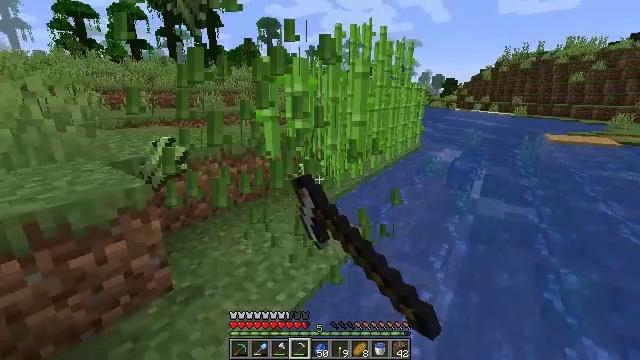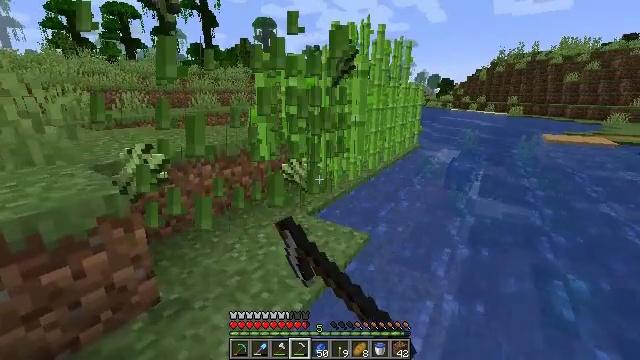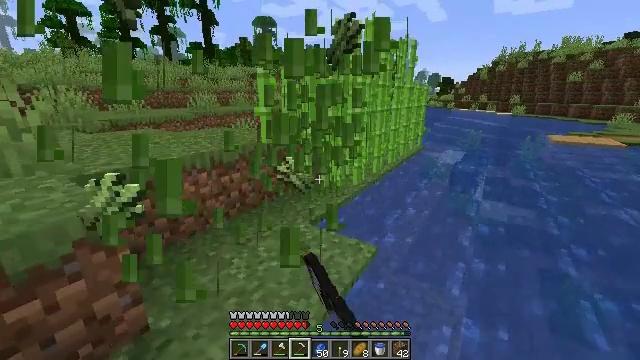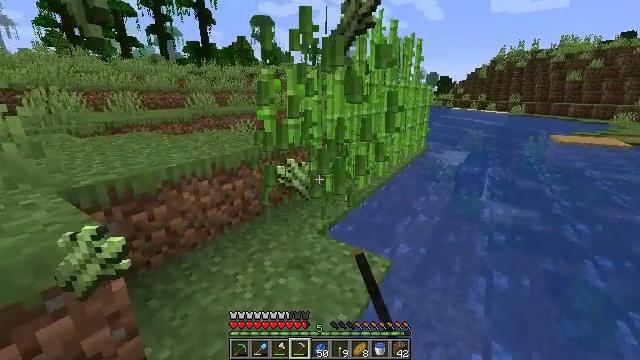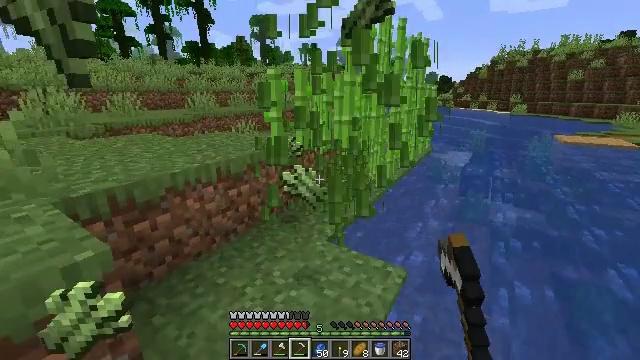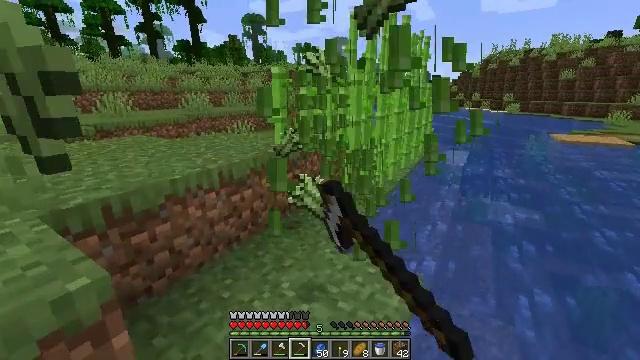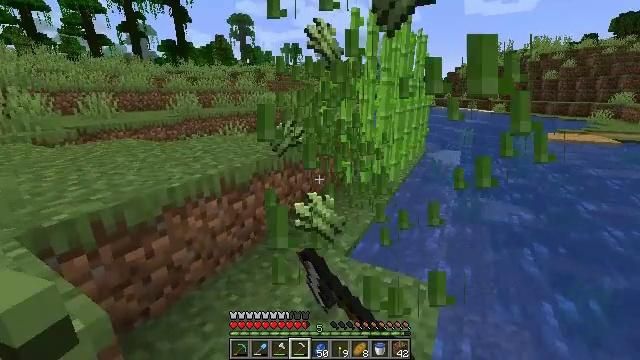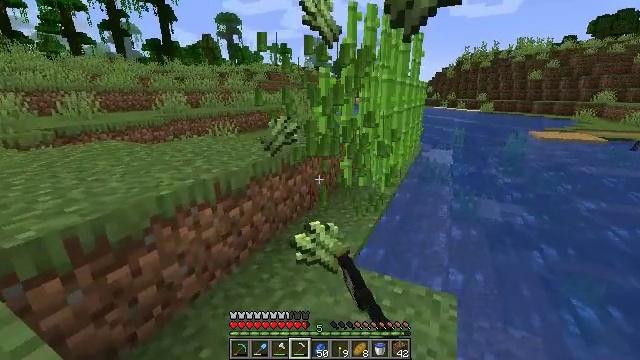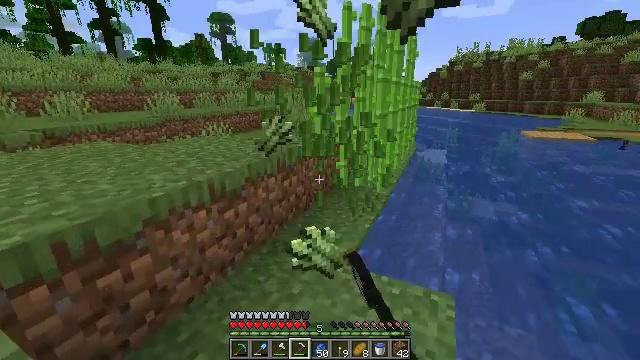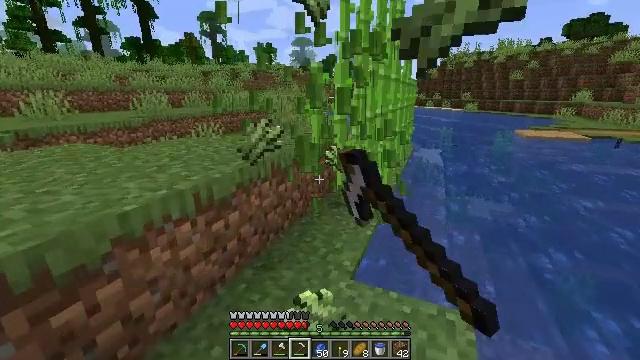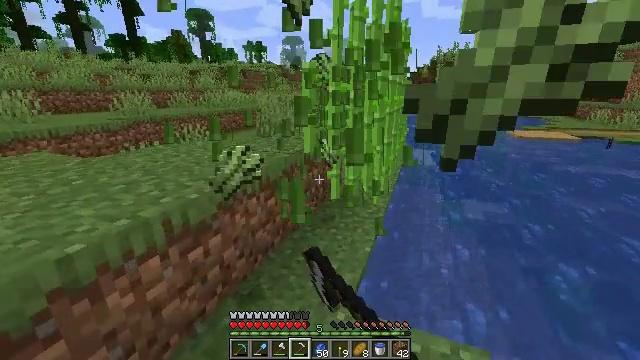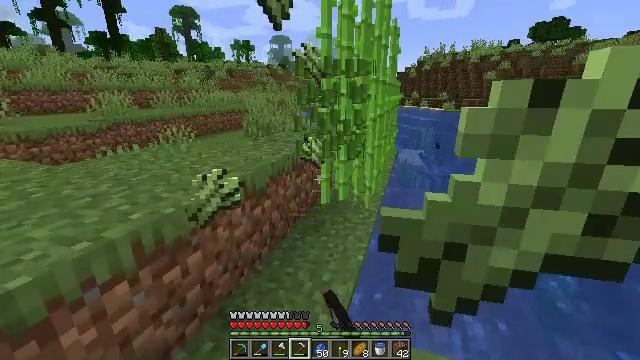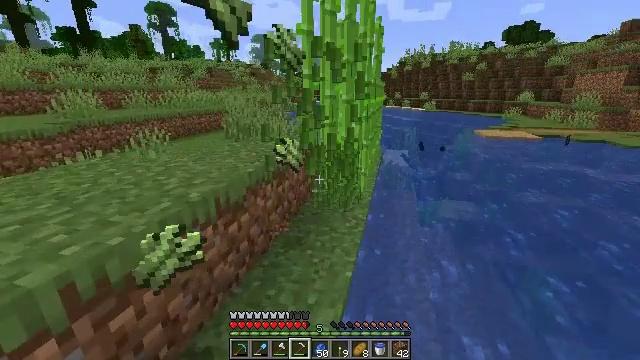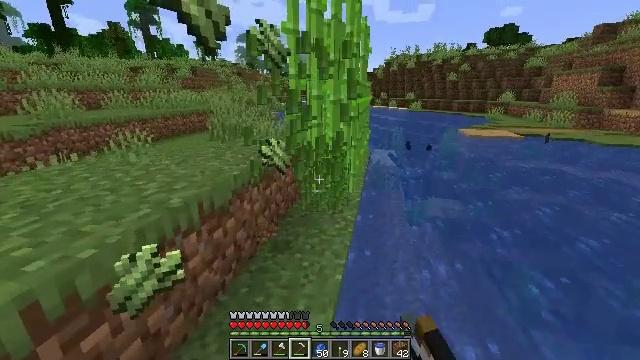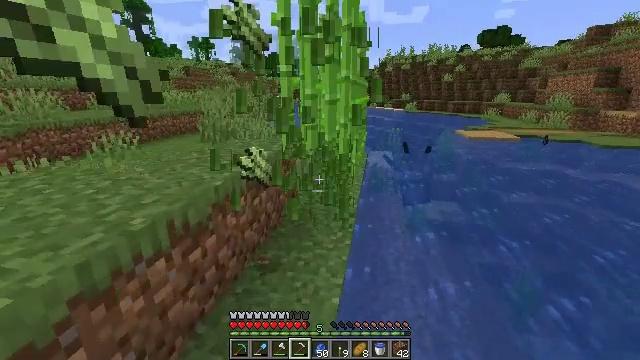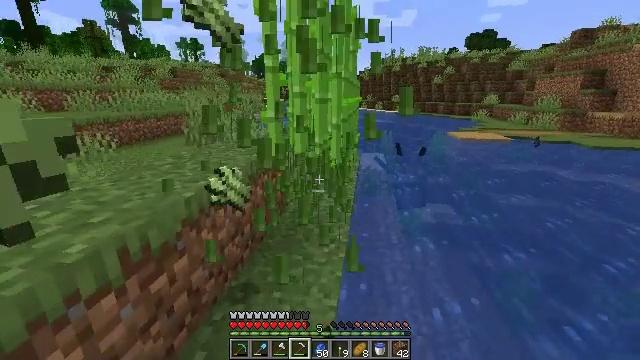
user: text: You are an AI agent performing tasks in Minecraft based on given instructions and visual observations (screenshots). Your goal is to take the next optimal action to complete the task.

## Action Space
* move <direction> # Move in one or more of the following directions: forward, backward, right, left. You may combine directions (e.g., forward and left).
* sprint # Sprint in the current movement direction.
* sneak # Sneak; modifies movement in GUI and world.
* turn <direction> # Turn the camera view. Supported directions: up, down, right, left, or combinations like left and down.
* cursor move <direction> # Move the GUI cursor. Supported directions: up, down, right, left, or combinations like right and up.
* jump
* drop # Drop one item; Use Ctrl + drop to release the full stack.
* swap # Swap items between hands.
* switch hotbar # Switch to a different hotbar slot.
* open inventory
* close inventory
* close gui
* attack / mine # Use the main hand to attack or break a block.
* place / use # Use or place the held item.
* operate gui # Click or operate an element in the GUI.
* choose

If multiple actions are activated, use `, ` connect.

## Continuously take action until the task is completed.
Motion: motion action
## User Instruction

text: Break the sugar cane.
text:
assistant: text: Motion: move forward, attack / mine
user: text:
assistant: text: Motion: move forward and move left, attack / mine
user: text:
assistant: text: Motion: move forward and move left, attack / mine
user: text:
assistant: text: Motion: move forward and move left, attack / mine
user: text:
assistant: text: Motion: move forward and move left, turn right, attack / mine
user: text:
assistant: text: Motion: move forward and move left, turn right, attack / mine
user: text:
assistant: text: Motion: move forward, turn right, attack / mine
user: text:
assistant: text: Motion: move forward, turn right, attack / mine
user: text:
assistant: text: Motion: move forward, turn right, attack / mine
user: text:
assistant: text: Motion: move forward, turn right, attack / mine
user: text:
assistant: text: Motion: move forward, turn right, attack / mine
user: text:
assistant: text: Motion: move forward, turn right, attack / mine
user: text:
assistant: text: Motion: move forward, turn right, attack / mine
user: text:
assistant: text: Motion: move forward, turn right, attack / mine
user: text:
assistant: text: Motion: move forward, turn right, attack / mine
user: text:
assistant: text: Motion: move forward and move left, turn right, attack / mine
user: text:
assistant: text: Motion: move forward and move left, turn right, attack / mine
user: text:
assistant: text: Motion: move forward and move left, turn right, attack / mine
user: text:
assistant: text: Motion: move forward, turn right, attack / mine
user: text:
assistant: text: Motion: move forward, turn right, attack / mine
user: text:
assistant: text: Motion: move forward, turn right, attack / mine
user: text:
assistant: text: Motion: move forward, attack / mine
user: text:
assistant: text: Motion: move forward, attack / mine
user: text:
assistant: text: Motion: move forward, attack / mine
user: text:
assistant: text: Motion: move forward, attack / mine
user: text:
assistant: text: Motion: move forward, attack / mine
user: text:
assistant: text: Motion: move forward, attack / mine
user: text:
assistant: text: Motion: move forward, attack / mine
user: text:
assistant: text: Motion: move forward, attack / mine
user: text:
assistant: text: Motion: move forward, attack / mine